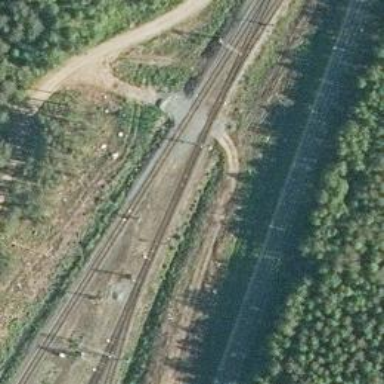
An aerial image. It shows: Rail yard with electrified contact lines for the railway.